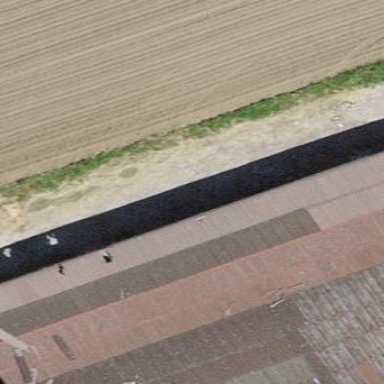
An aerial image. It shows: Rural barn.